Question: I would like to change the default button button style of Android radio buttons to suit my theme. How could I achieve that?

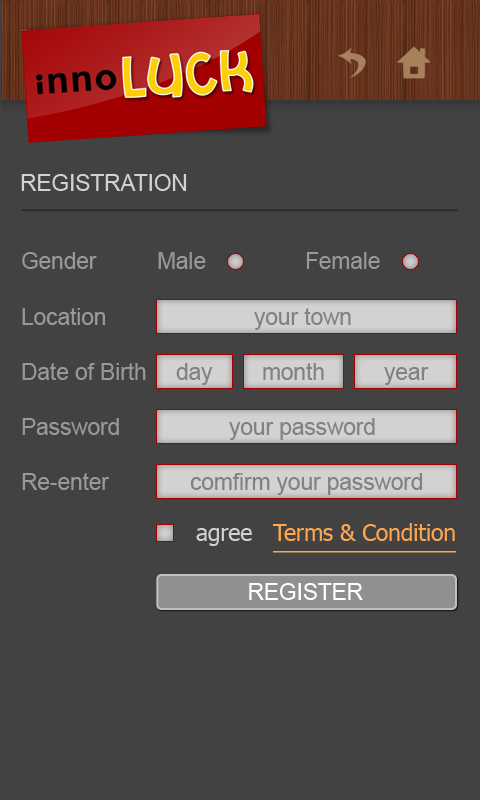
Answer: Create a selector drawable
'''
<?xml version="1.0" encoding="utf-8"?>
<selector xmlns:android="http://schemas.android.com/apk/res/android" >
<item android:drawable="@drawable/radio_selected" android:state_checked="true" />
<item android:drawable="@drawable/radio_normal" />
</selector>
'''
then in your xml of the radio button
android:button="@drawable/(your drawable name)"
example:
'''
<RadioButton
android:id="@+id/radio_button_id"
android:layout_width="wrap_content"
android:layout_height="wrap_content"
android:button="@drawable/your_drawable_name"
android:text="your_text" />
'''